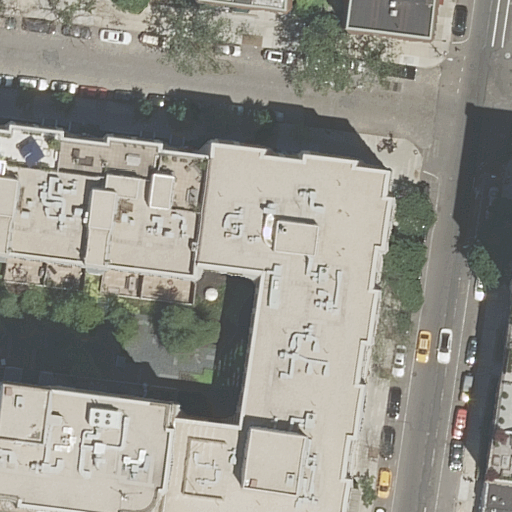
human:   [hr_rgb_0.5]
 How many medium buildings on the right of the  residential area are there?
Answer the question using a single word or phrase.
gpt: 0

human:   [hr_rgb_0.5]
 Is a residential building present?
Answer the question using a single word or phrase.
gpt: yes

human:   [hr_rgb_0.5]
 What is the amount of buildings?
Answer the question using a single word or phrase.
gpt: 7

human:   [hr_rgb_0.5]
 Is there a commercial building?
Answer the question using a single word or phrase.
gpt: no

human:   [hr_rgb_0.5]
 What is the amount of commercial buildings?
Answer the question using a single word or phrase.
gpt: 0

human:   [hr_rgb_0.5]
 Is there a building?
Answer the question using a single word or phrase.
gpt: yes

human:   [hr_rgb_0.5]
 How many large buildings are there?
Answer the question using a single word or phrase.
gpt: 4

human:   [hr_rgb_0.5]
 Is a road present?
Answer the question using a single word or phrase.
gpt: yes

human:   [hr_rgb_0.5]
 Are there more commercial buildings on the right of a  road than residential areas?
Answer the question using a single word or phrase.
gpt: no

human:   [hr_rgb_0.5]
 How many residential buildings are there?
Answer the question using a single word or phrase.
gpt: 7

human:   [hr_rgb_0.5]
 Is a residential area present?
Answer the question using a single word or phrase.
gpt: yes

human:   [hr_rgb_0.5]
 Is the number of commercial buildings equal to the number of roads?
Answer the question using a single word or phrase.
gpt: no

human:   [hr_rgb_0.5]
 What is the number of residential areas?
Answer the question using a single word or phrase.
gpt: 1

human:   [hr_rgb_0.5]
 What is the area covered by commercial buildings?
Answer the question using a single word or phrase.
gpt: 0m2

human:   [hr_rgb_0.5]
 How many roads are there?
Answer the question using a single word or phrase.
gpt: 3

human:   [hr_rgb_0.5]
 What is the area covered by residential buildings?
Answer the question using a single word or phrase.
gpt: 6786m2

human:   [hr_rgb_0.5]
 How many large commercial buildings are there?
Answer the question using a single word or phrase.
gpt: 0

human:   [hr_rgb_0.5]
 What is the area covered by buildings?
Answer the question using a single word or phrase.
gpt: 6786m2

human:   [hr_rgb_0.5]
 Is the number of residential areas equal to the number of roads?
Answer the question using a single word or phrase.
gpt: no

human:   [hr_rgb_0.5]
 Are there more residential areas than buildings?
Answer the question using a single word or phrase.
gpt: no

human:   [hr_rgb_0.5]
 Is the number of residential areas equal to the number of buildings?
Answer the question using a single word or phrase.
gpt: no

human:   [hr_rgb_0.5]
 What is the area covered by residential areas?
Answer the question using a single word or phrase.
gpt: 1382m2

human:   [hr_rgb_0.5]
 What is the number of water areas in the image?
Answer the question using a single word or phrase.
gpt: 0

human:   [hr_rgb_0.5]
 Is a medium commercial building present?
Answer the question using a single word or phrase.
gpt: no

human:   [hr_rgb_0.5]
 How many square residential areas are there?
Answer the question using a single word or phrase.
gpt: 0

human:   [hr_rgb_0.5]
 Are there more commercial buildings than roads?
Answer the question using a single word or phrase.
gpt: no

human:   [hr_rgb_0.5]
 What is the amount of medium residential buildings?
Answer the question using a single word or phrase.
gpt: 2

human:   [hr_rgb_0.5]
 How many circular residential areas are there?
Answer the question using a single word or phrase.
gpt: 0

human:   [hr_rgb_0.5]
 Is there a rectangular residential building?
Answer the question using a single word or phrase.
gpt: yes

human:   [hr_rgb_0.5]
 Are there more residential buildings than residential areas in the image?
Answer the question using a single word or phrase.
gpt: yes

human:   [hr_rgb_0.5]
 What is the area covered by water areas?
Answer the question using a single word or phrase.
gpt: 0m2

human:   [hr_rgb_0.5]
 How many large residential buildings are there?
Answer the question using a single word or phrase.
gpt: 4

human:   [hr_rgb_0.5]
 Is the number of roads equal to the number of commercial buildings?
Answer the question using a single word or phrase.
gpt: no

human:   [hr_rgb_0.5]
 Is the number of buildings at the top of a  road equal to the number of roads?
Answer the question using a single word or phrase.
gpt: no

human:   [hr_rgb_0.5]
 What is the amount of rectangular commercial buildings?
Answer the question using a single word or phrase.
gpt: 0

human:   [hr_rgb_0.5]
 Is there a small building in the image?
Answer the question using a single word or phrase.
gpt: yes

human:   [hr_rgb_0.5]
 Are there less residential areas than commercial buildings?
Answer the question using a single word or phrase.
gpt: no

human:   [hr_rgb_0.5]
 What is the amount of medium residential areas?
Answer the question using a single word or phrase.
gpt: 0

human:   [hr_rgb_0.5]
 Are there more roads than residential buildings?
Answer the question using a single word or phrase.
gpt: no

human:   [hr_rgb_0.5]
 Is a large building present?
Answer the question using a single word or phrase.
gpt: yes

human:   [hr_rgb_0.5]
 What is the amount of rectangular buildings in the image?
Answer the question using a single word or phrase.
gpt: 3

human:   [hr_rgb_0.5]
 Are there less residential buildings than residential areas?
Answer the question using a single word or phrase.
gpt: no

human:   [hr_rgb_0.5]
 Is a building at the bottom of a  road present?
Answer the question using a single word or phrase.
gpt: yes

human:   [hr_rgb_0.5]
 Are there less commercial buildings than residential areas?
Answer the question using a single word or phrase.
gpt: yes

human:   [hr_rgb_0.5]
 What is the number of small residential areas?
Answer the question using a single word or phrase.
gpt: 0

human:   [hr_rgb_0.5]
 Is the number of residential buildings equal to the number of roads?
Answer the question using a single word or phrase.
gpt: no

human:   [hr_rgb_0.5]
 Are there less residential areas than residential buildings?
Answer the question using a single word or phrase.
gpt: yes

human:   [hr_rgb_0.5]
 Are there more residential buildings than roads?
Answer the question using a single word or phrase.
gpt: yes

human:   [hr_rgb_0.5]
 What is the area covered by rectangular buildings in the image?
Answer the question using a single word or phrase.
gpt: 352m2

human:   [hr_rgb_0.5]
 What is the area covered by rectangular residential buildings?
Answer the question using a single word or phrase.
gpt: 352m2

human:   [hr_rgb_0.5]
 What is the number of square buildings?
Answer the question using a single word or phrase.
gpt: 0

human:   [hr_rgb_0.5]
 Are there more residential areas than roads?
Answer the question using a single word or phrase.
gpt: no

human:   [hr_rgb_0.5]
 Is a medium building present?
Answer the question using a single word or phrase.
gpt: yes

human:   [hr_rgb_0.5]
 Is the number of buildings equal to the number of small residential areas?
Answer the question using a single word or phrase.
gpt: no

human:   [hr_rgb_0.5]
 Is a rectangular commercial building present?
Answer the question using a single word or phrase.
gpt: no

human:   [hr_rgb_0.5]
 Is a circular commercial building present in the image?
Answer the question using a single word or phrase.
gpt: no

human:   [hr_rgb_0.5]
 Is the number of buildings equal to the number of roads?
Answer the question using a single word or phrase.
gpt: no

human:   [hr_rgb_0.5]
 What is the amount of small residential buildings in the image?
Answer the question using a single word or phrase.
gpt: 1

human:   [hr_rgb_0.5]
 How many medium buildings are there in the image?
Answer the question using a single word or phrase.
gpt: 2

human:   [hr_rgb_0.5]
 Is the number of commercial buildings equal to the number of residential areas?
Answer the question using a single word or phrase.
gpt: no

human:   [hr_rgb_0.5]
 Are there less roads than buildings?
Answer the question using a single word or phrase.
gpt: yes

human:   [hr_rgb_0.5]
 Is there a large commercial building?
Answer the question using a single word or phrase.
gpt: no

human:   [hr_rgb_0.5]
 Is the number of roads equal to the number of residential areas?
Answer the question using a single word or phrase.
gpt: no

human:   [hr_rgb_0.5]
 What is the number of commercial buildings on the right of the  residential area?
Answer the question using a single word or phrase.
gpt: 0